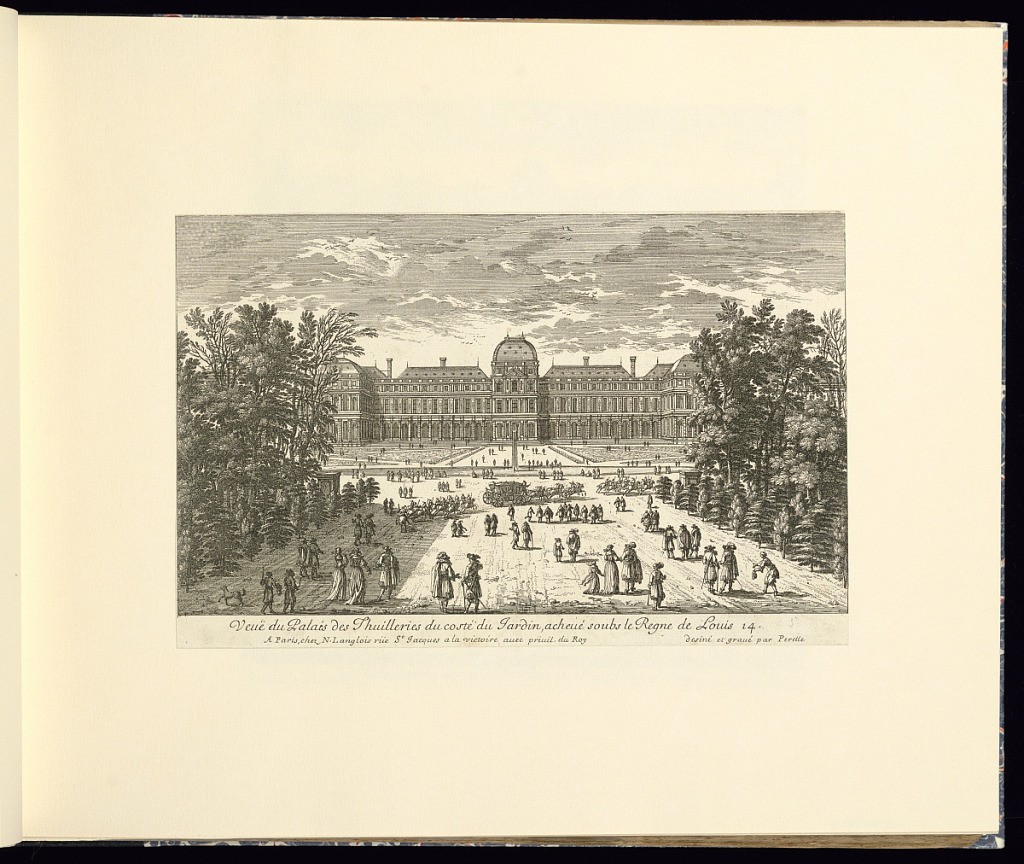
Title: Veüe du Palais des Thuilleries du costé du Jardin, achevé soubs le Regne de Louis 14
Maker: Gabriel Perelle, French, 1604–1677
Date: late 17th century
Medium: Etching on laid paper
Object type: Print
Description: View of the garden façade of the Tuileries Palace in Paris with a garden parterre, and figures, carriages, and horseman in the foreground along a central tree-lined road. The building façade features windows, pilasters, arches, and pediments. The plate is titled and signed